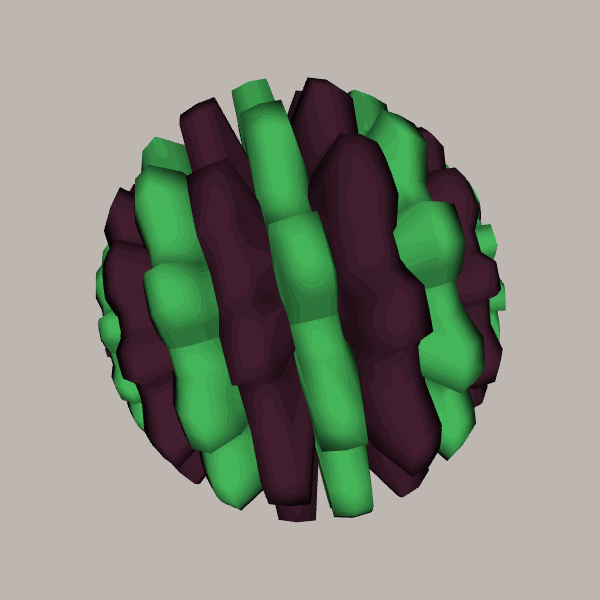
Background: light